Field crop: maize
Growth stage: 2
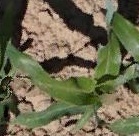
Species: maize